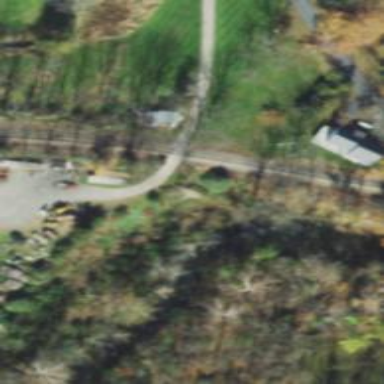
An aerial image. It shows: Level crossing along the railway.